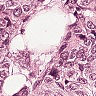
Metastatic tissue present: yes